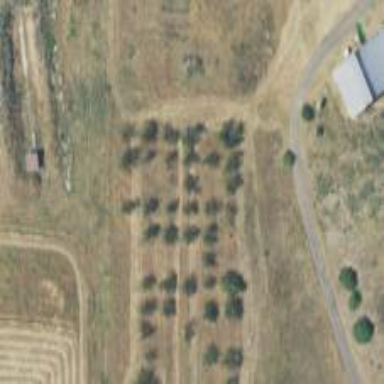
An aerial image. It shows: Orchard.